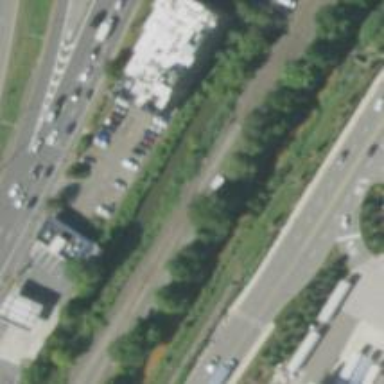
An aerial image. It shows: Railway spur junction.